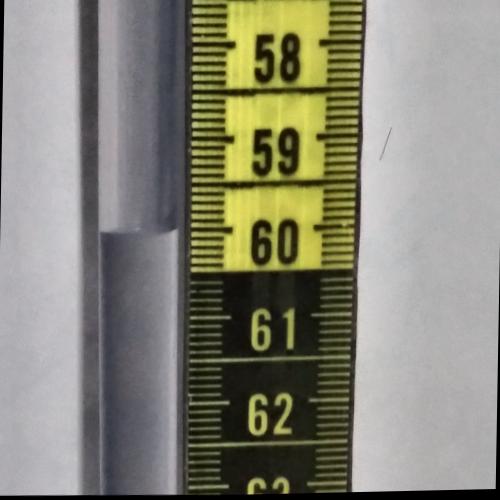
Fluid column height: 60.0 cm